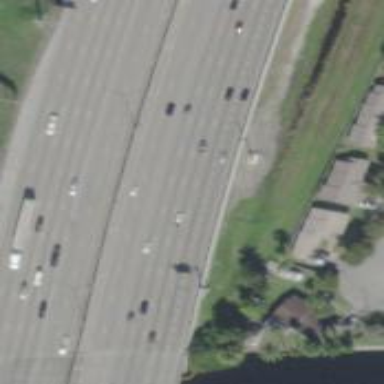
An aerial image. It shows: Asphalt motorway.